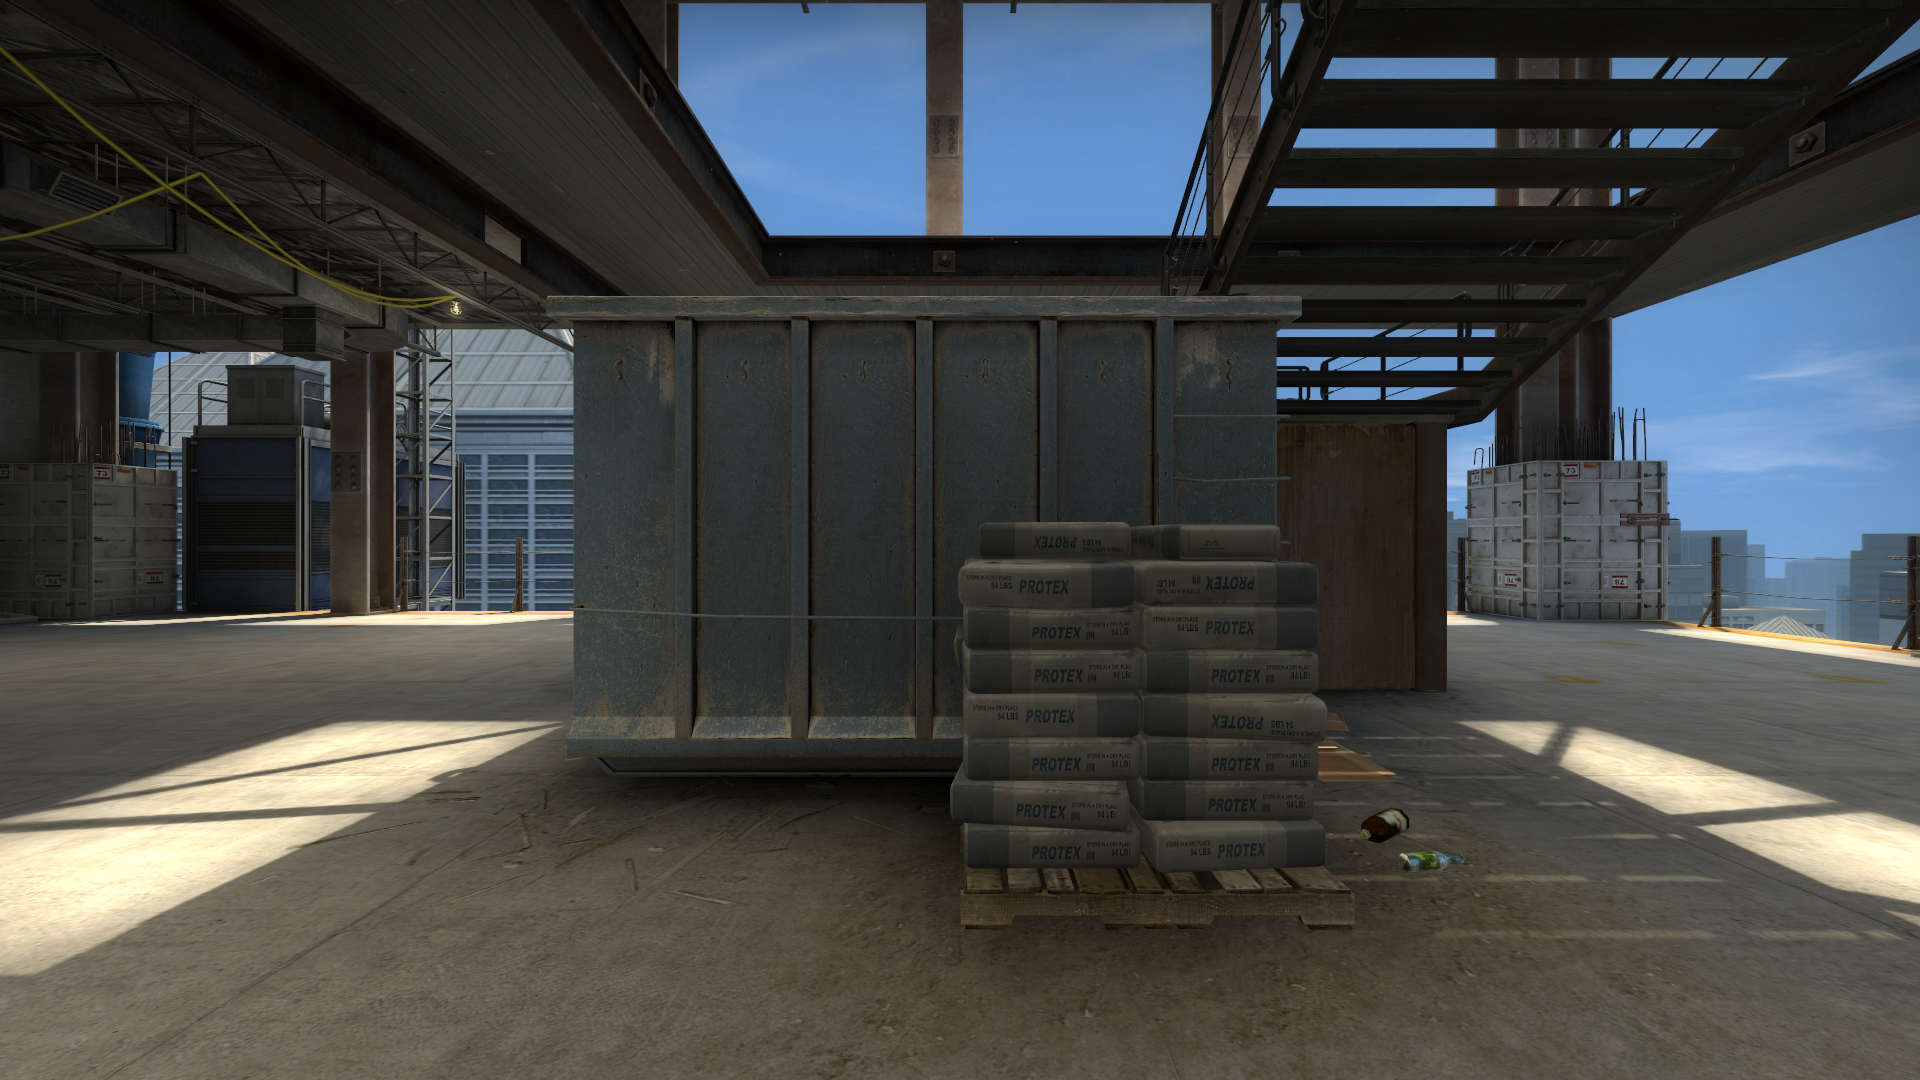
Map: de_vertigo